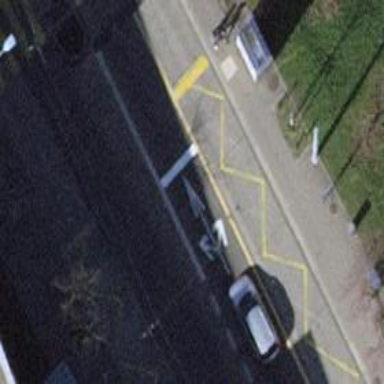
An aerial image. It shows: Trolleybus stop position for public transport.